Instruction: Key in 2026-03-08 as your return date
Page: home
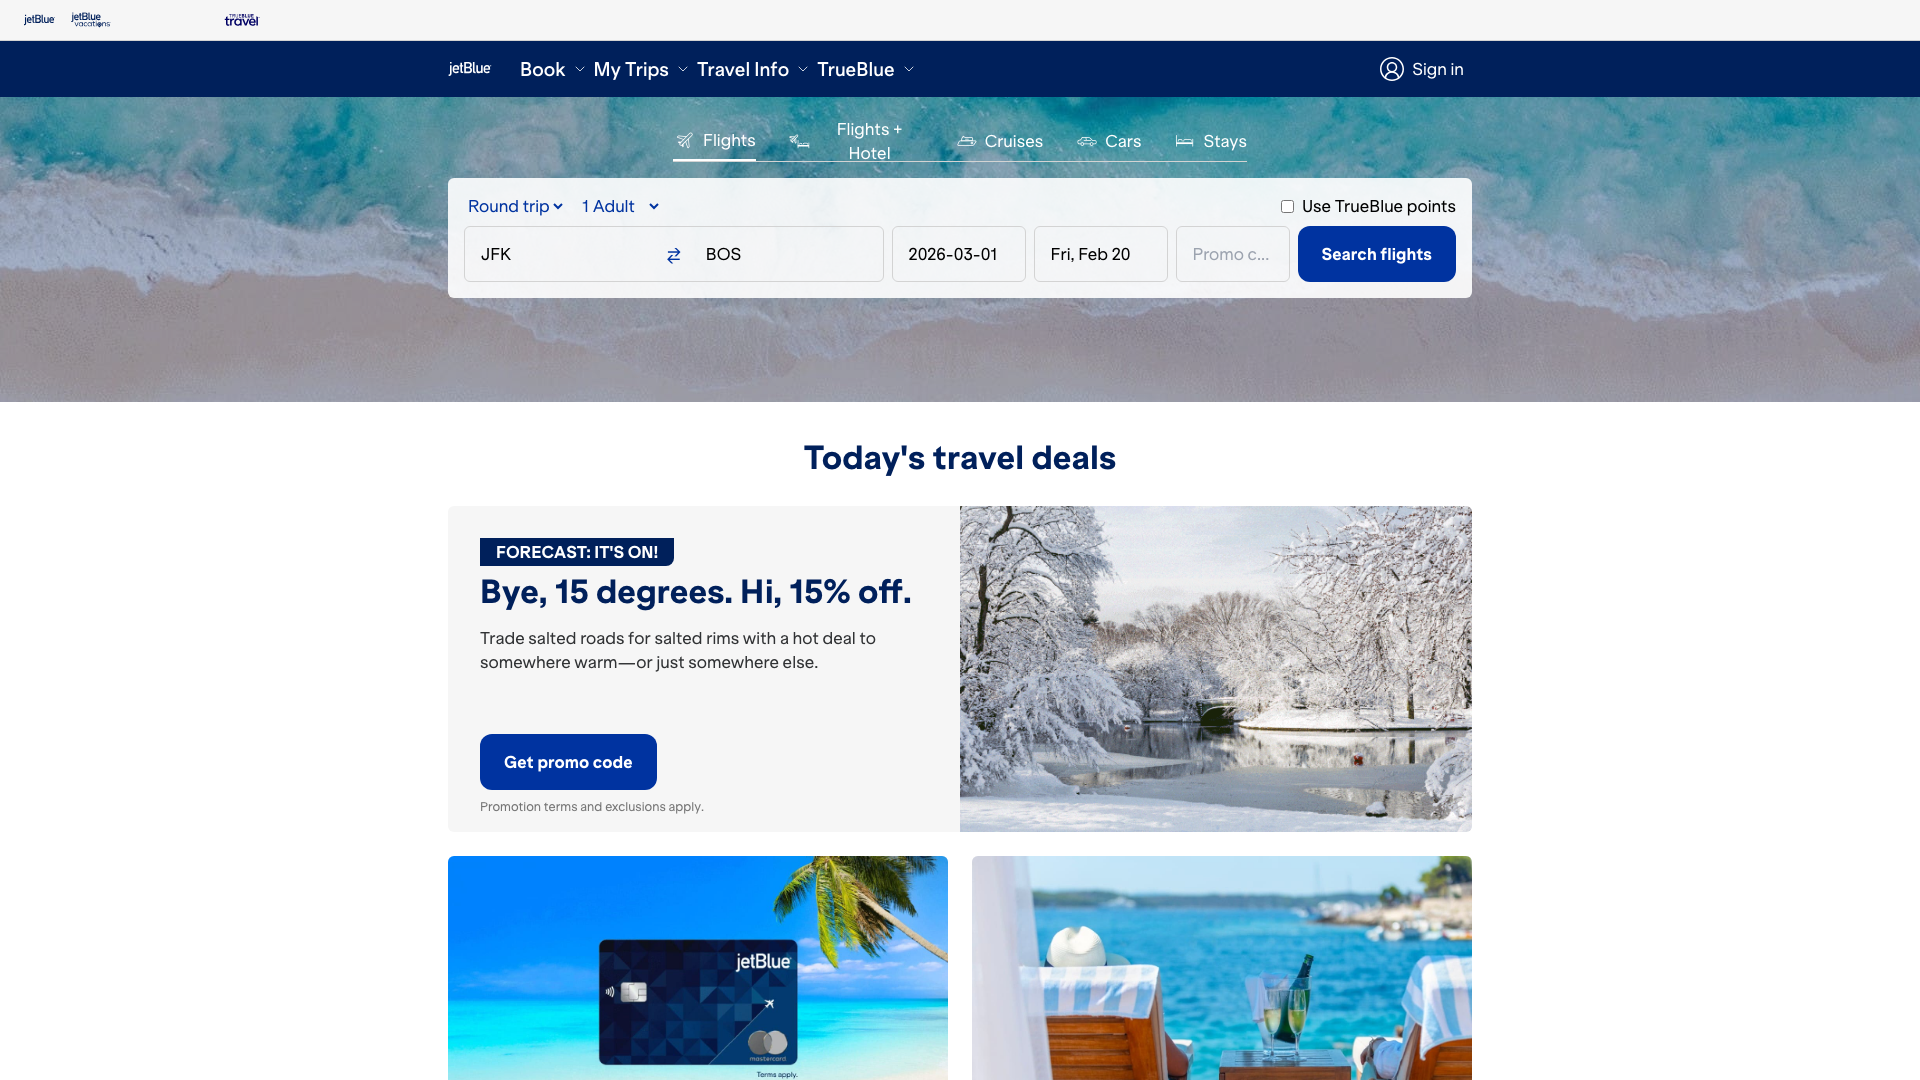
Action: type